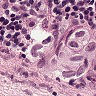
Metastatic tissue present: yes